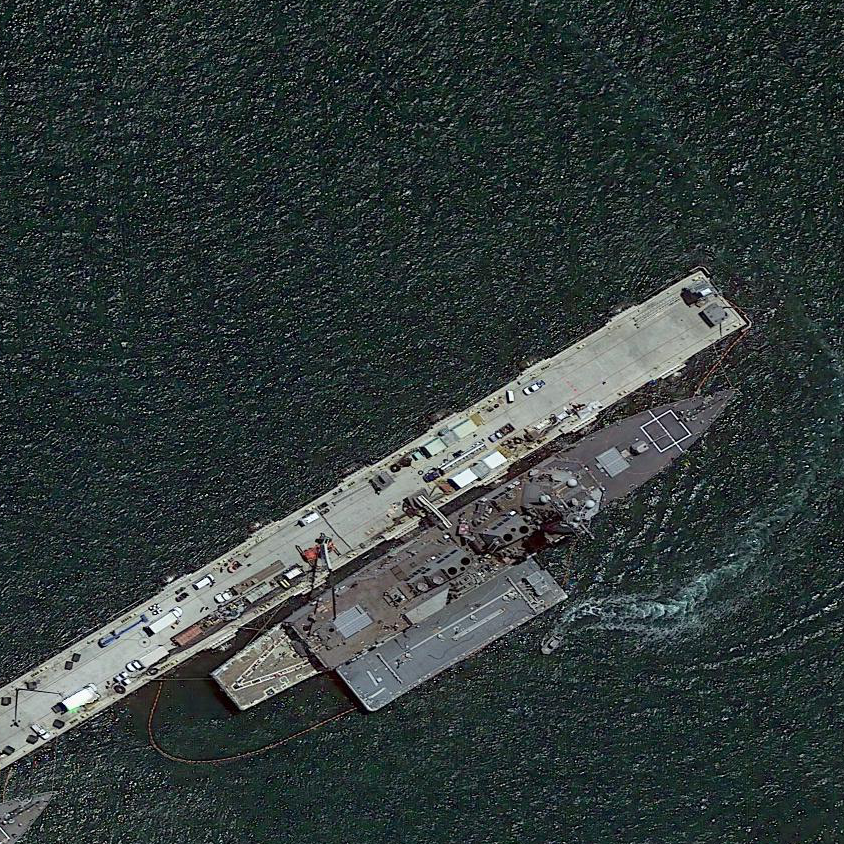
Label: Arleigh_Burke-class_destroyer